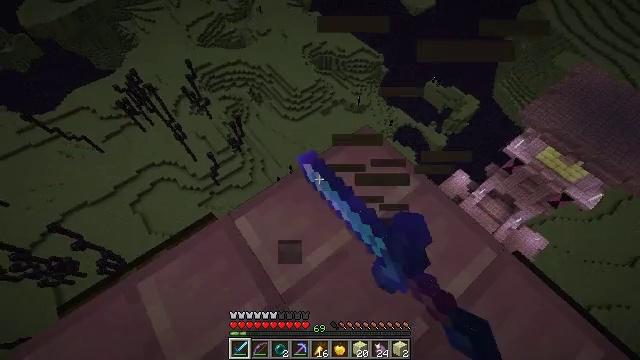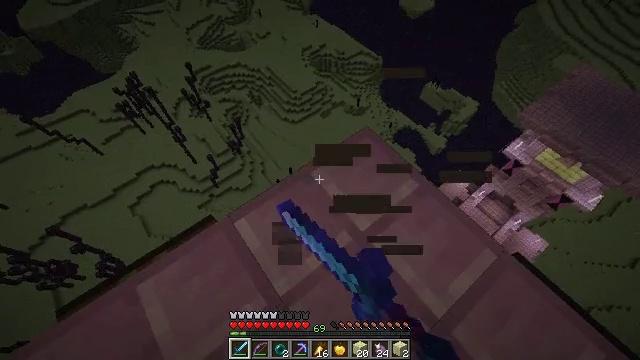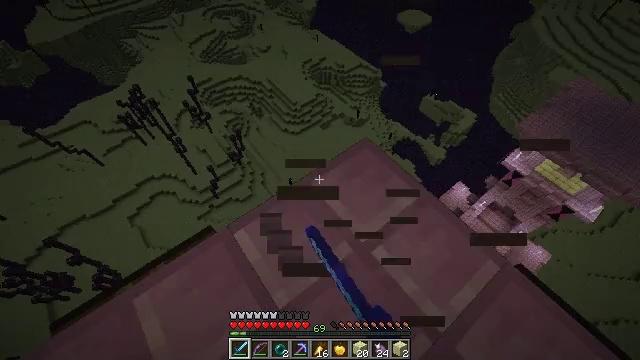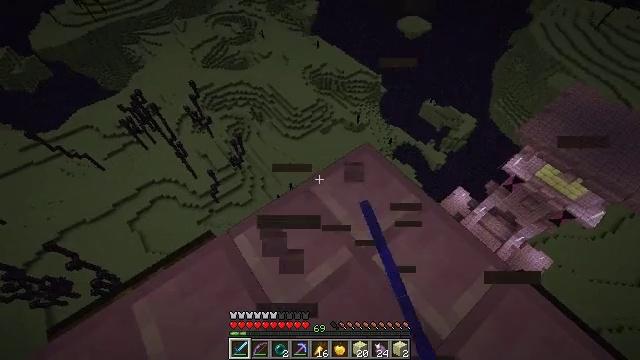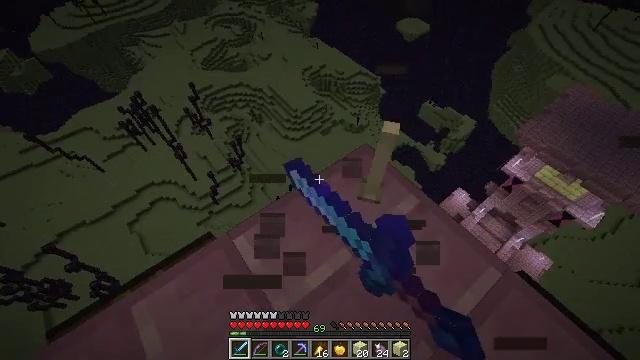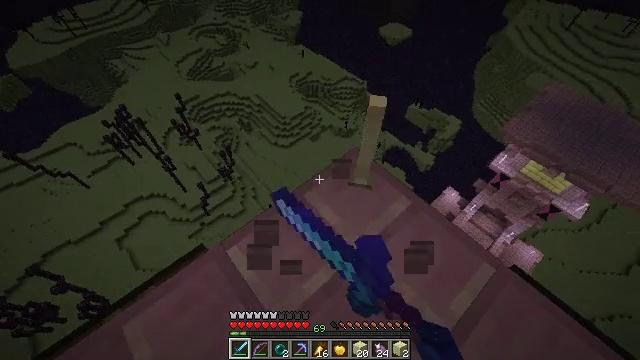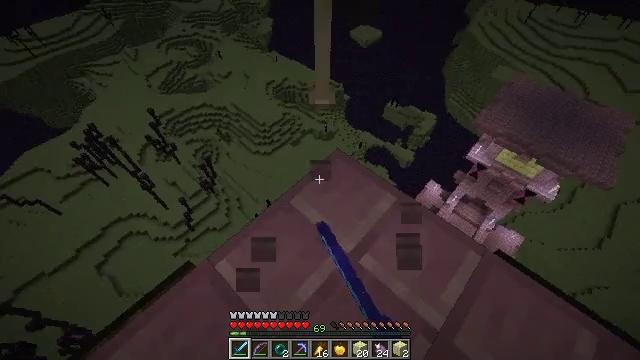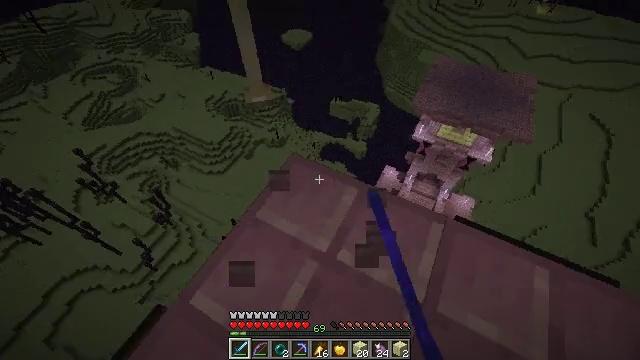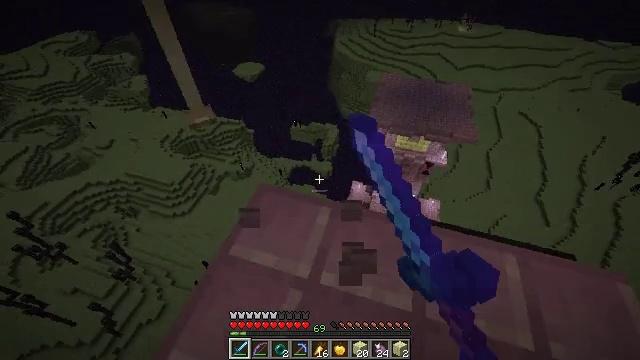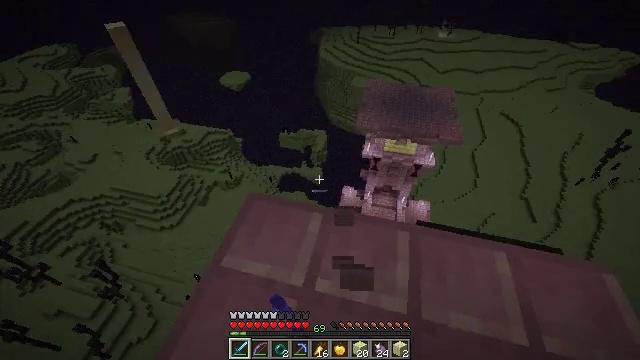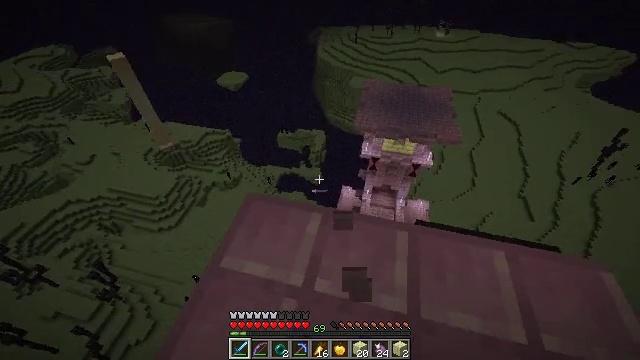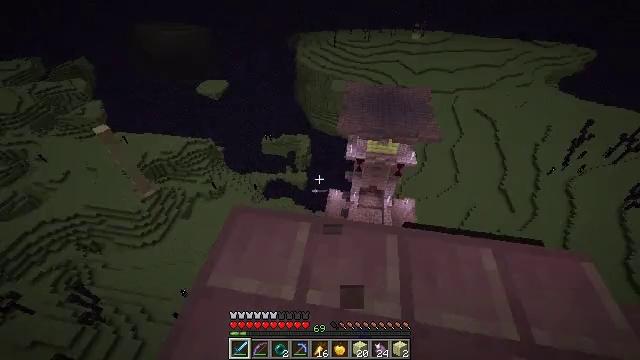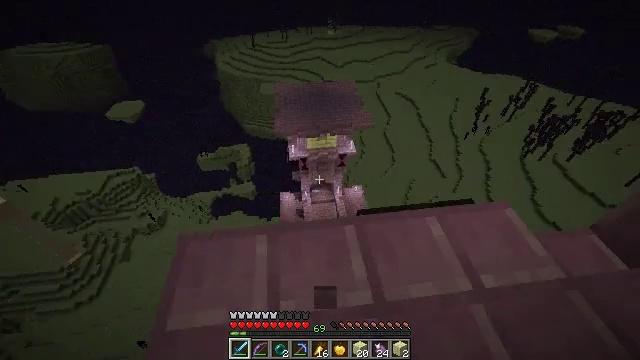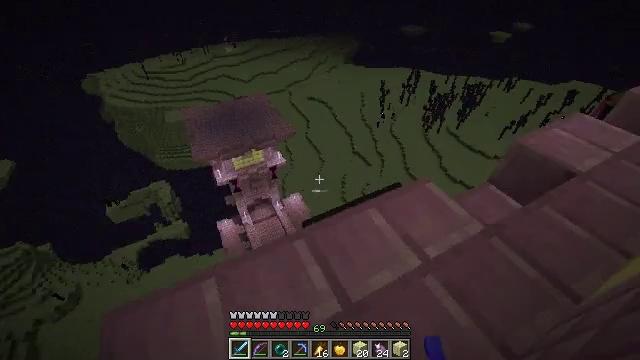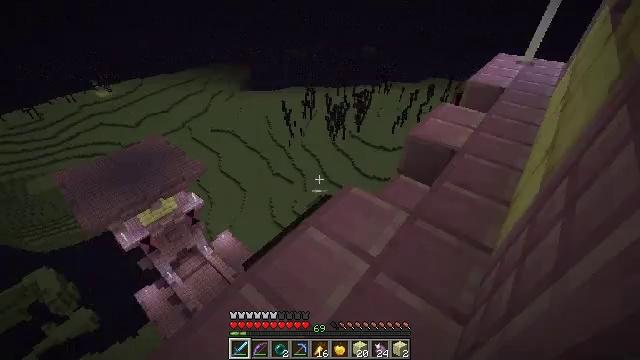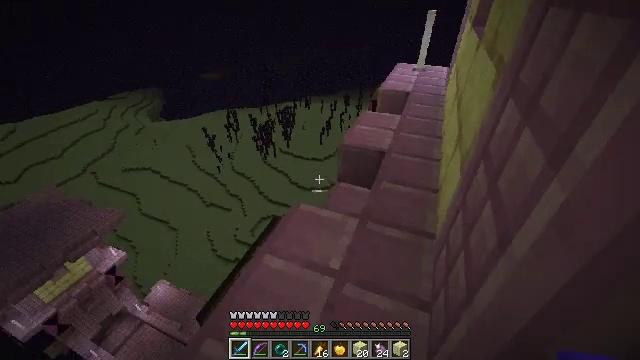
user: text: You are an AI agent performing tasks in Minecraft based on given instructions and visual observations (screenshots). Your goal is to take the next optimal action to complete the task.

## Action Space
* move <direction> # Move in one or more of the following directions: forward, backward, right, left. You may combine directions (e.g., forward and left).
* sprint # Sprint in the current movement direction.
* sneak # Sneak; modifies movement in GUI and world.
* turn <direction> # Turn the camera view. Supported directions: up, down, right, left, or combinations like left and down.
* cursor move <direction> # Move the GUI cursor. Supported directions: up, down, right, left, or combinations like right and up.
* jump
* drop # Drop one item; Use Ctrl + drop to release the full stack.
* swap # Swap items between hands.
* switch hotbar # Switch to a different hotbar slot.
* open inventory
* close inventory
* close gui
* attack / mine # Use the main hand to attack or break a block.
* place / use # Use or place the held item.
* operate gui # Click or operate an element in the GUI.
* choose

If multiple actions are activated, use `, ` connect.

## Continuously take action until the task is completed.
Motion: motion action
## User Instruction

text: Gather an end rod from the structure.
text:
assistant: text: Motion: sneak, attack / mine
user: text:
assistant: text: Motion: sneak, turn up, attack / mine
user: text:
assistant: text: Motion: sneak, turn up, attack / mine
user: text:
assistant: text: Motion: sneak, attack / mine
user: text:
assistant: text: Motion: sneak, turn right and up, attack / mine
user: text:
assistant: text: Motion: sneak, turn right, attack / mine
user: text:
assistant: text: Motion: sneak, turn right, attack / mine
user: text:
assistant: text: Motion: sneak, turn right and up
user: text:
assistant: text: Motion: sneak, turn right and up
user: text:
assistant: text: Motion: sneak
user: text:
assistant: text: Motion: move forward, sneak, turn right
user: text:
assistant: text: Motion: move forward, sneak, turn right
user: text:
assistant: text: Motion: move forward, sneak, turn right and up
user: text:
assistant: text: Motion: move forward, sneak, turn right and up
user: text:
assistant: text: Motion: move forward, sneak, turn right and up
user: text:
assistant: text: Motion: move forward, sneak, turn right
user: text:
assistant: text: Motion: move forward, sneak
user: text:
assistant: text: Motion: move forward, sneak
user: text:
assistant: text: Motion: move forward, sneak, turn up
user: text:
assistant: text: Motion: move forward, sneak
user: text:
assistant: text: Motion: move forward, sneak
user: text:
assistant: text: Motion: move forward, sneak
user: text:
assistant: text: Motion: move forward, sneak, turn left and down
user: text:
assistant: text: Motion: move forward, sneak
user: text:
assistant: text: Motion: move forward, sneak
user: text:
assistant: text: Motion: move forward, sneak
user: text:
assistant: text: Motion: move forward, sneak, turn right
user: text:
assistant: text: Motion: move forward, sneak, turn right and up
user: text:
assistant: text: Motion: move forward, sneak, turn right and up
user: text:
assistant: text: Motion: move forward, sneak, turn right